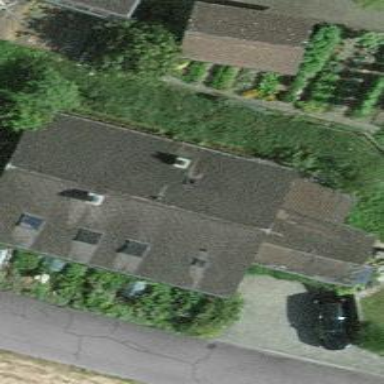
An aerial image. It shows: Residential building.